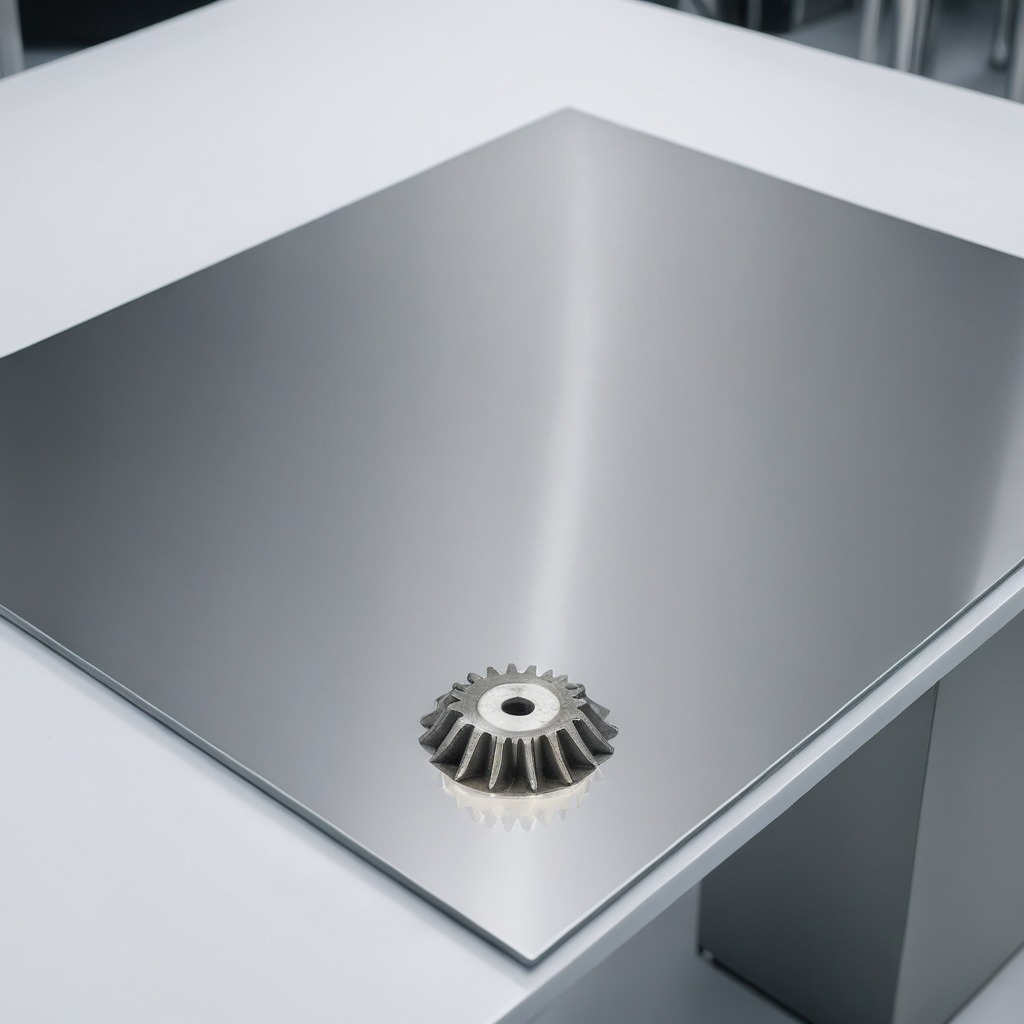
A gear with teeth is lying on a stainless steel table in a high-end prototyping lab.